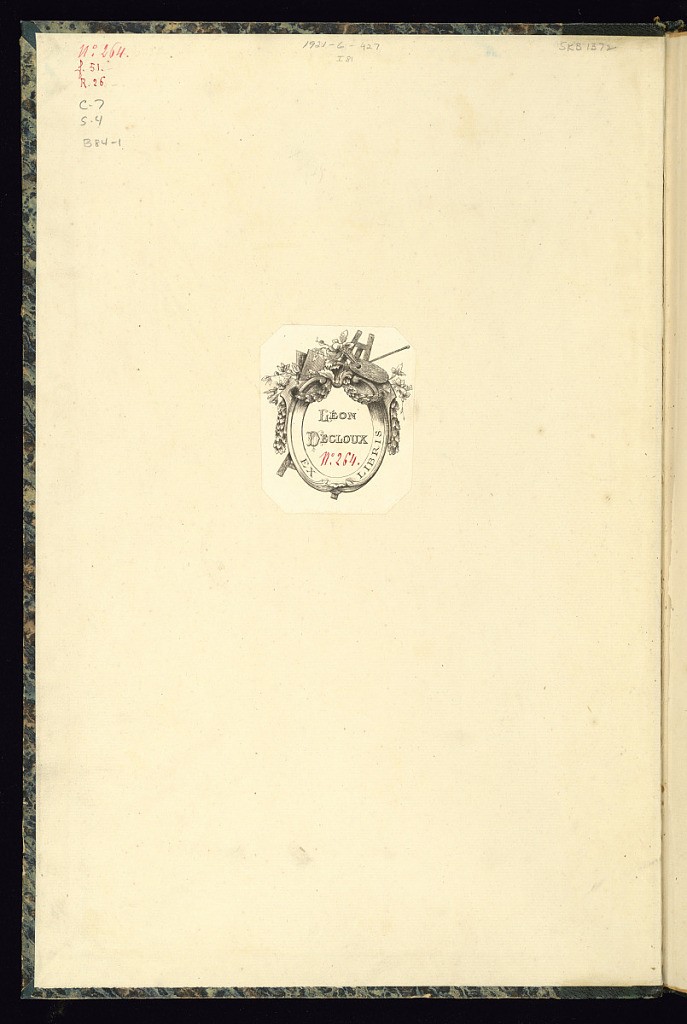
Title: Album of Ornamental Ironwork: Balconies and Balustrades
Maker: Jean François Forty, active 1775 – 1790
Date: late 18th century
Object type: Album
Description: Album of ornamental ironwork designs by J.F. Forty. Three series of designs for staircase, balcony, and window balustrades. The plates are signed and numbered.